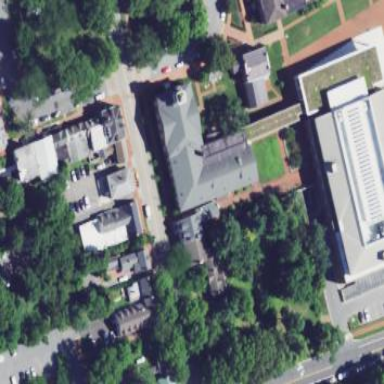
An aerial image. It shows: Police building.